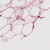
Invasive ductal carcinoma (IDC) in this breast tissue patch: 0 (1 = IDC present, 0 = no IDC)